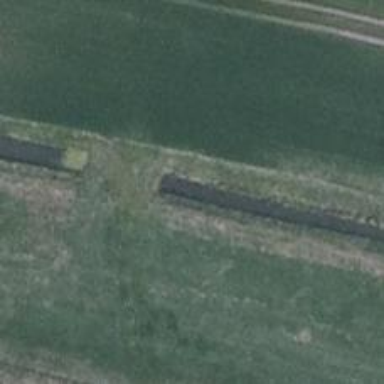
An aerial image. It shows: Culvert tunnel.